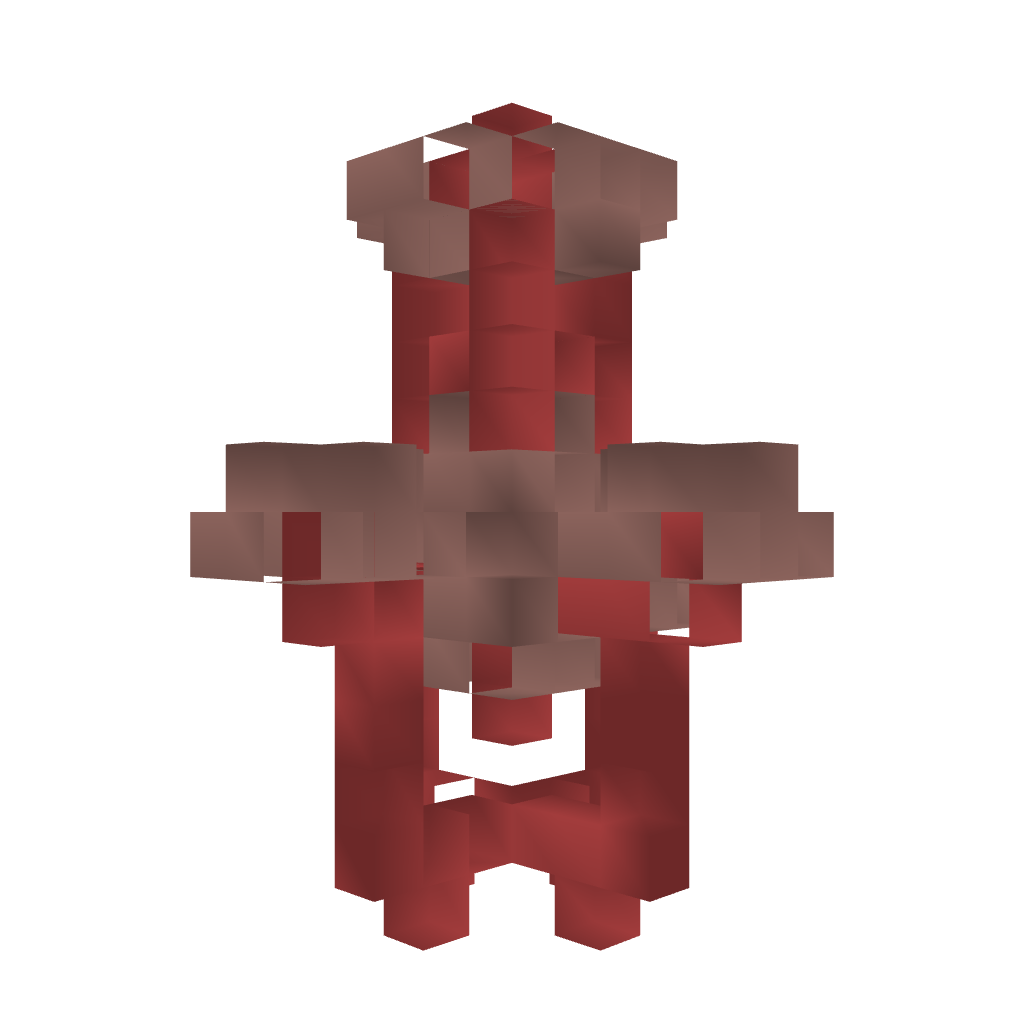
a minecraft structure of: Big Torch good quality